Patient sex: M
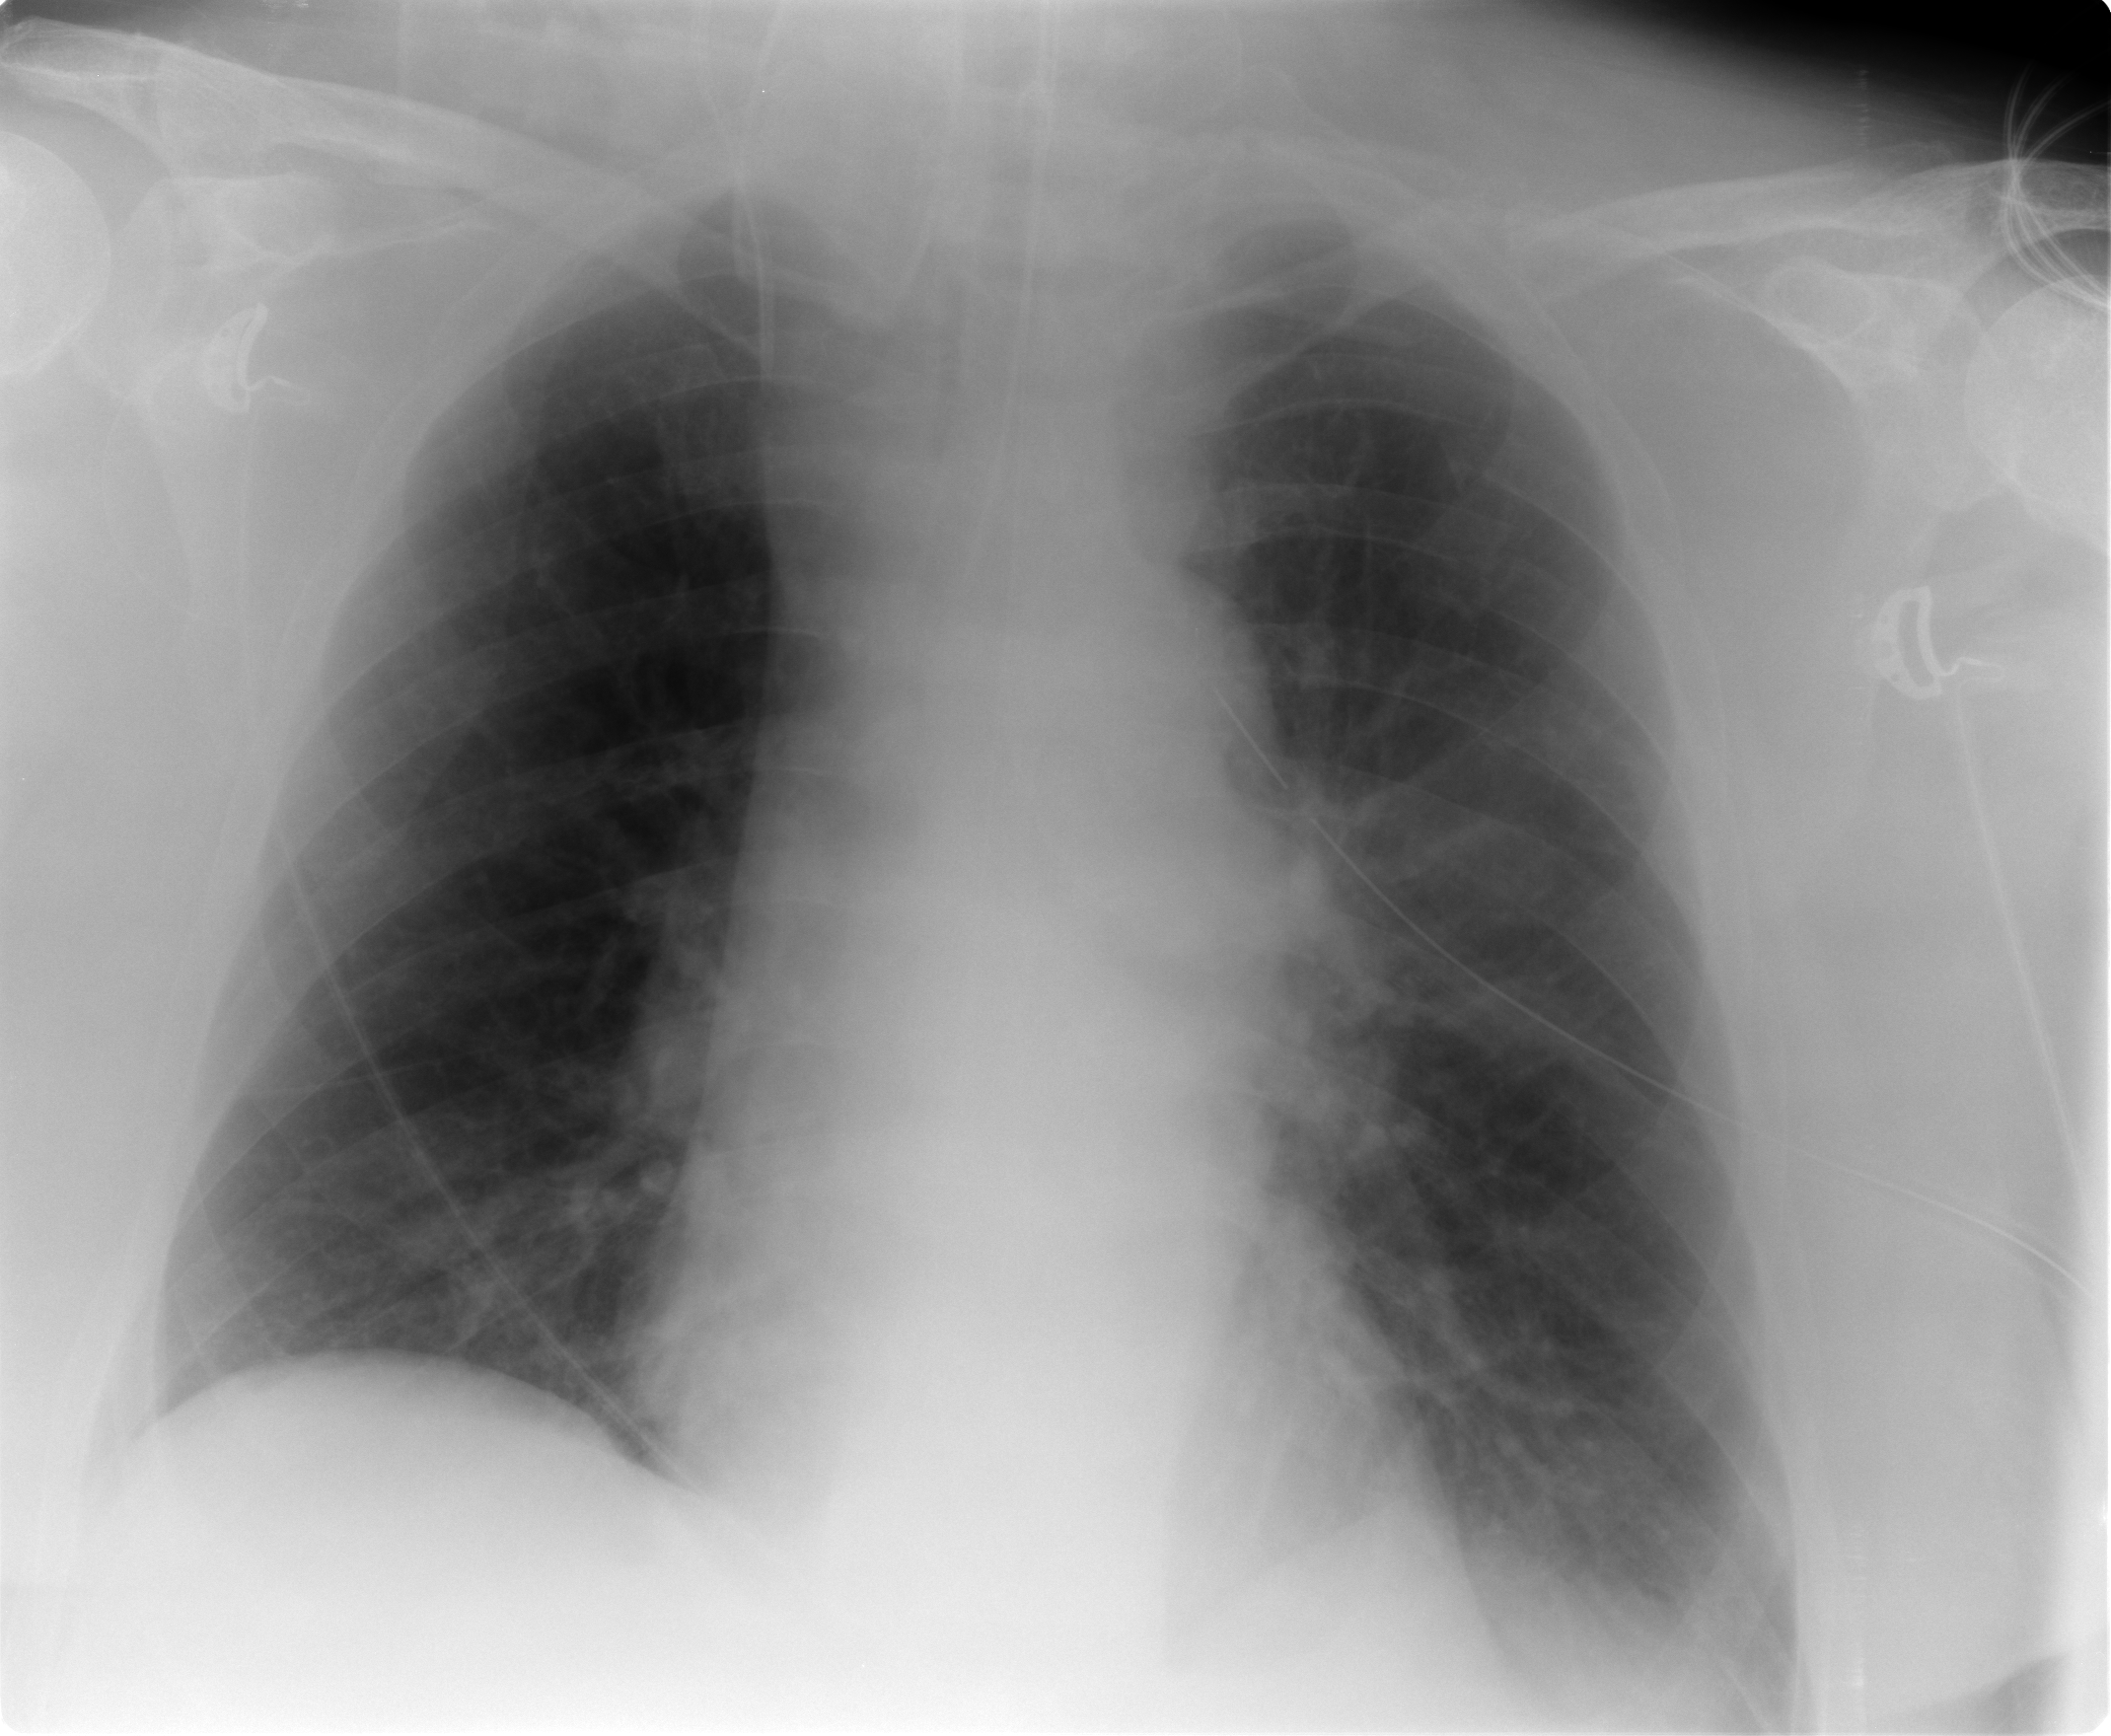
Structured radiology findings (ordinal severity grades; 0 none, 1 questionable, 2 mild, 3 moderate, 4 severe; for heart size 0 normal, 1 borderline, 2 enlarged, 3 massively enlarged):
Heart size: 0
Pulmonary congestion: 2
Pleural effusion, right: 2
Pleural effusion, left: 2
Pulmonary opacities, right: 2
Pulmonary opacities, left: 2
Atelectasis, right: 2
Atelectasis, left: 2